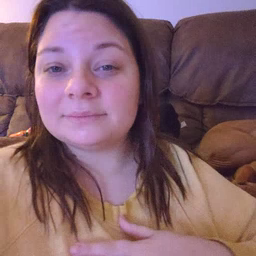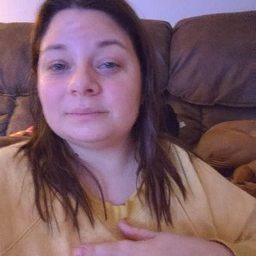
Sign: brown